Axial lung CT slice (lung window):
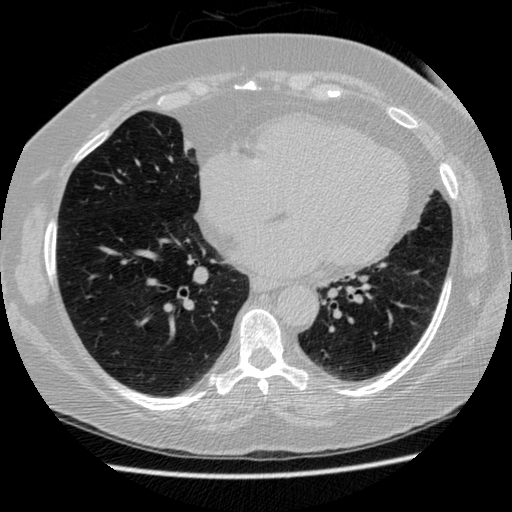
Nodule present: no